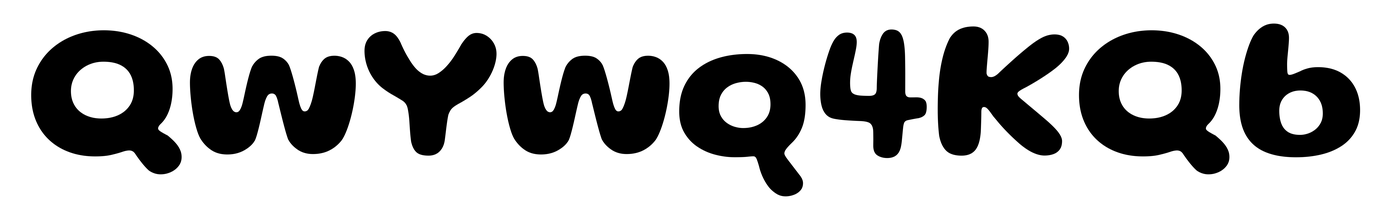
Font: Gluten_SemiBold